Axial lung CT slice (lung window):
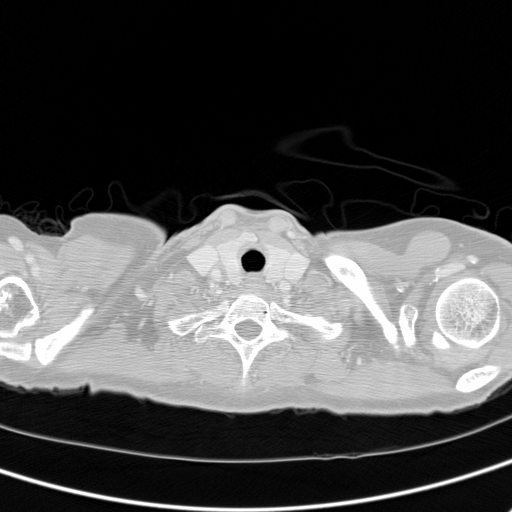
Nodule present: no